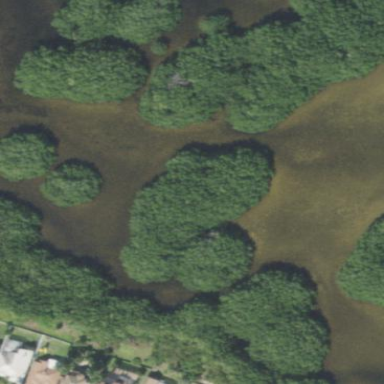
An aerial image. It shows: Island within mangrove wetland that is affected by tidal changes.